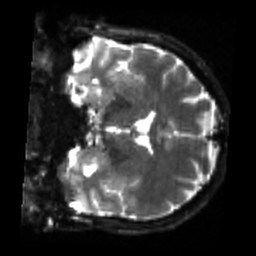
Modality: sbref
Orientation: coronal
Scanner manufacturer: siemens
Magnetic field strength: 3 T
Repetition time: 4 s
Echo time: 0.0594 s